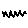
Label: zigzag